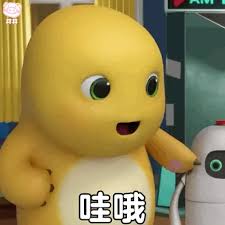
Label: nailong